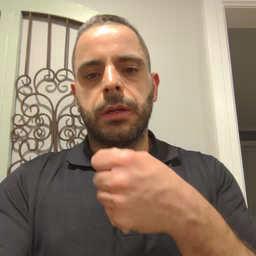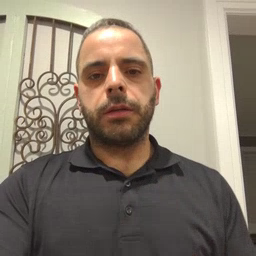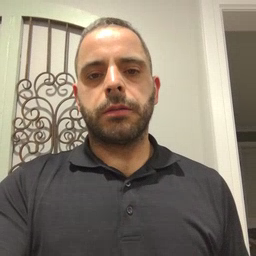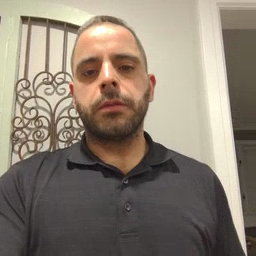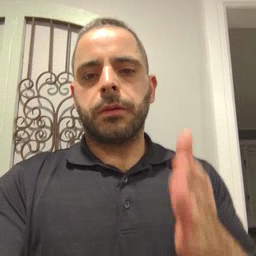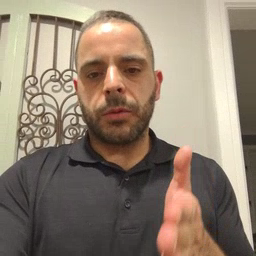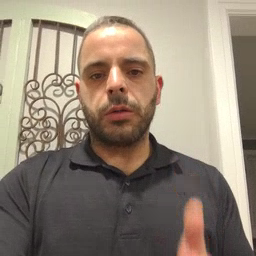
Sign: person